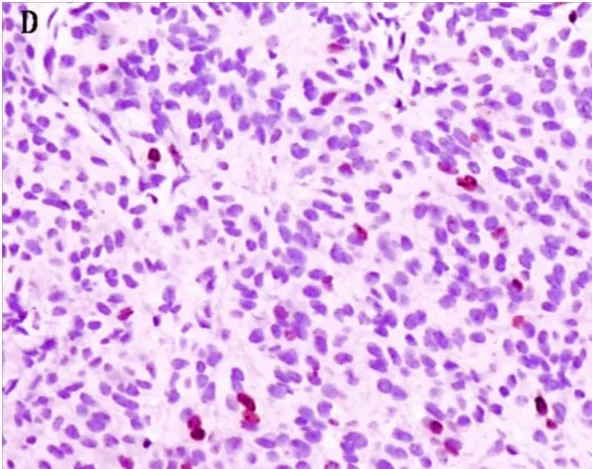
Photomicrographs showing the histological and immunohistochemical features of the lesion. The tumor tissue was composed of sheets of cells arranged in a predominantly papillary pattern with perivascular pseudo-rosettes. MIB-1. (original magnification x200). The insert in A represents a higher magnification of the outlined area (original magnification x400).
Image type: pathology (immunostaining)